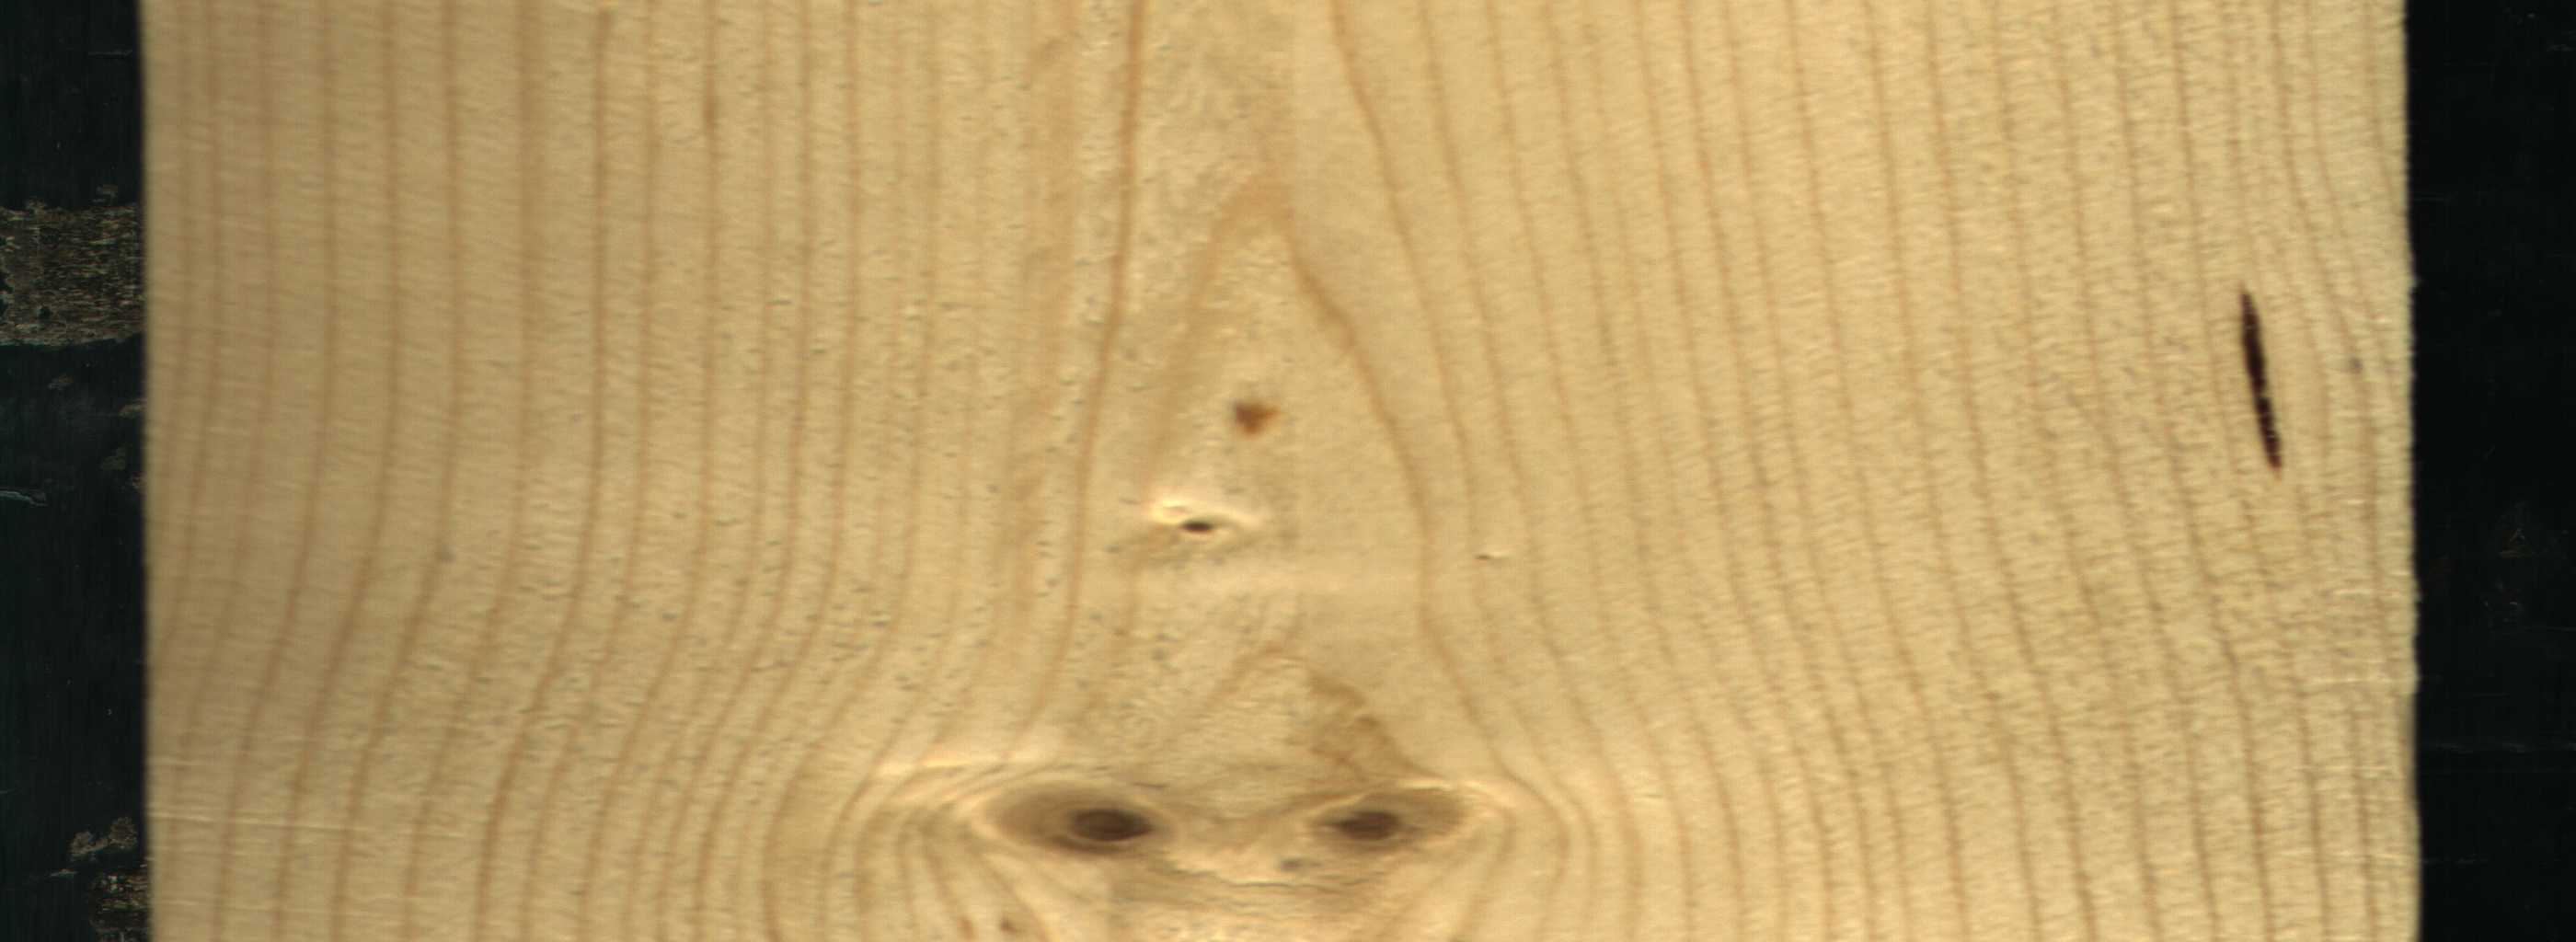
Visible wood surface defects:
resin
resin
Live_Knot
Live_Knot
Live_Knot